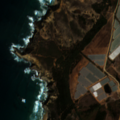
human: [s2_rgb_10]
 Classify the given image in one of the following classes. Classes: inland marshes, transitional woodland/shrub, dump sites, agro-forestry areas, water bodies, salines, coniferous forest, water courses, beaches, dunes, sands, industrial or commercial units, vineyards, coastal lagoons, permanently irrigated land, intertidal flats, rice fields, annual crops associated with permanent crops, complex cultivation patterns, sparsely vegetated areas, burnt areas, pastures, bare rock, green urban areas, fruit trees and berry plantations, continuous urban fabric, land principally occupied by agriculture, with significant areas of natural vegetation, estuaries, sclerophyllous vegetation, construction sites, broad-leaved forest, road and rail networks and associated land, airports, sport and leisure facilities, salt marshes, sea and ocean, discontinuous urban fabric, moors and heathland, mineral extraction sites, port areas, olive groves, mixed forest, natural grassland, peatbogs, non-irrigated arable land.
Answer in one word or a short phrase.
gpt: non-irrigated arable land, land principally occupied by agriculture, with significant areas of natural vegetation, sclerophyllous vegetation, sea and ocean